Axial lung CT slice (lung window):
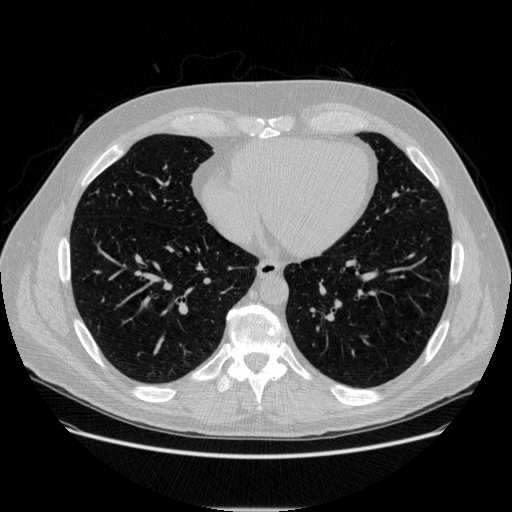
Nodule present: no